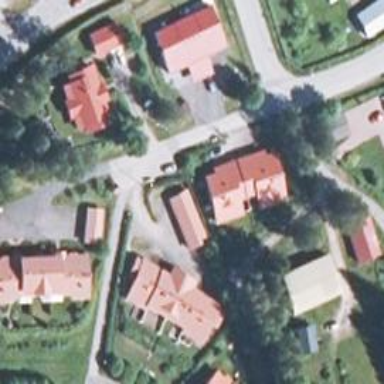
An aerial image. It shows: Living street.